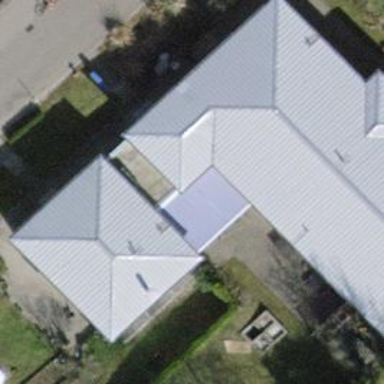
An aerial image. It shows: Terrace building.